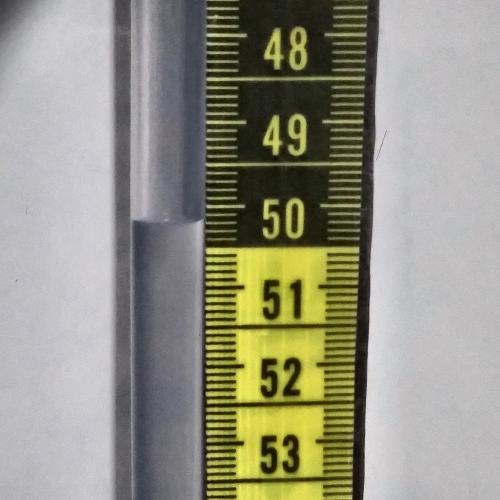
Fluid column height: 50.2 cm